Interaction volume radius: 5 \u00c5
Interaction volume height: 20 \u00c5
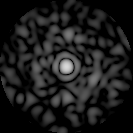
Disorder parameter: 0.8496